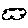
Label: cloud